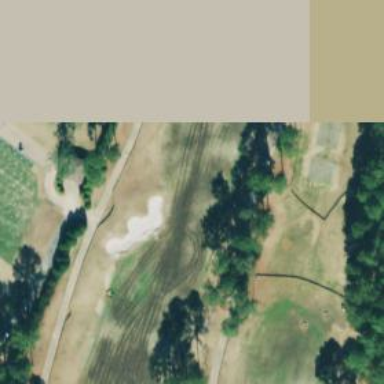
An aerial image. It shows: Pathway for golfing.